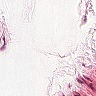
Metastatic tissue present: no